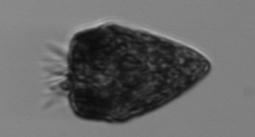
Label: Strombidium_morphotype2